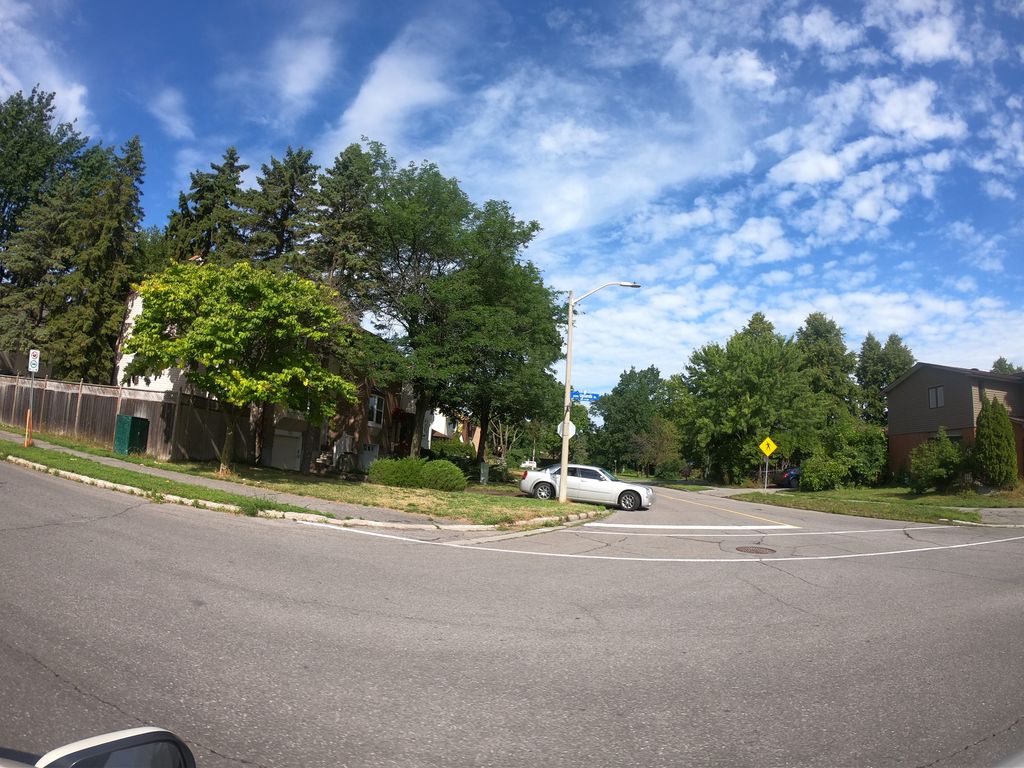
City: ottawa-gatineau